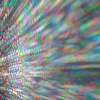
Label: sunburn